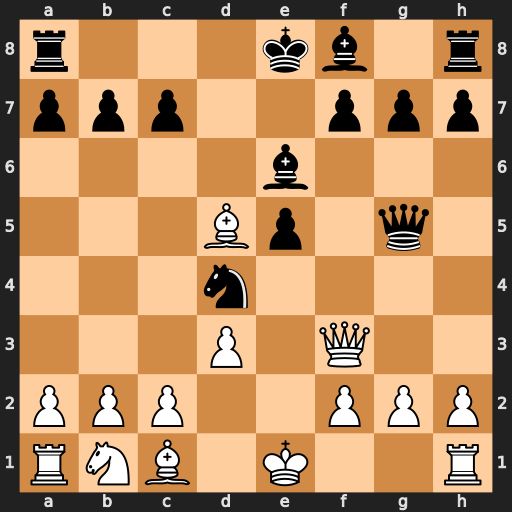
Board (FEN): r3kb1r/ppp2ppp/4b3/3Bp1q1/3n4/3P1Q2/PPP2PPP/RNB1K2R
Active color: w
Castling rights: KQkq
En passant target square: -
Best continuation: Bxg5 Nxf3+ Bxf3